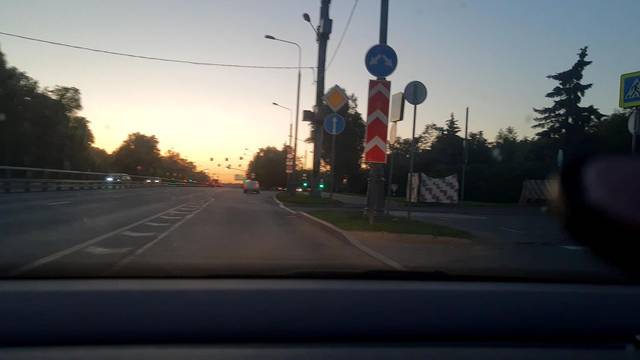
Region: Russia
Coordinates: 55.727, 37.495